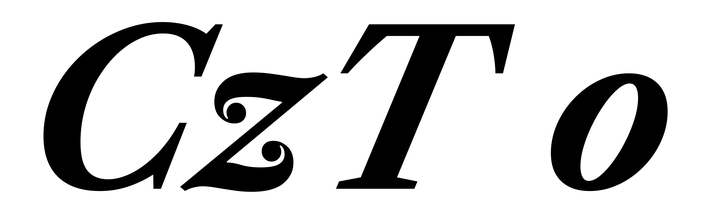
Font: LibreCaslonText-Italic_Bold_Italic